Field crop: maize
Growth stage: 2
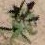
Species: atriplex